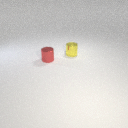
small yellow metal cylinder to the right of small red metal cylinder